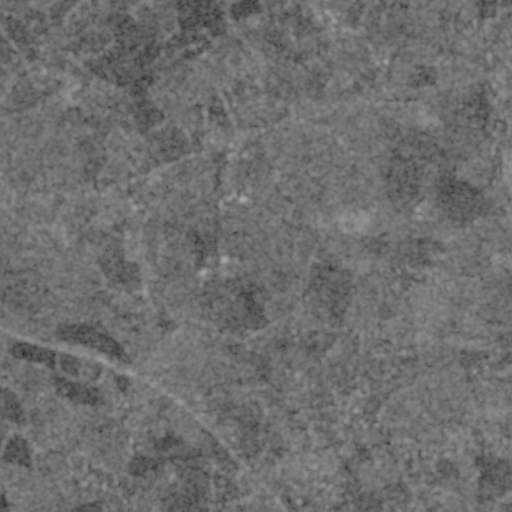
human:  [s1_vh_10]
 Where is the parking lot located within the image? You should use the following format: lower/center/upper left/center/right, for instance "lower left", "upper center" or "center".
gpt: The parking lot is located in the lower center of the image.
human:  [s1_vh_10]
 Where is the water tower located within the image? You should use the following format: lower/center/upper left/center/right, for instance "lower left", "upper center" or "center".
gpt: The water tower is located in the lower center of the image.
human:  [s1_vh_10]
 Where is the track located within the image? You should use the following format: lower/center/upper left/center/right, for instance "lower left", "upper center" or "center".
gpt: There is no track in the image.

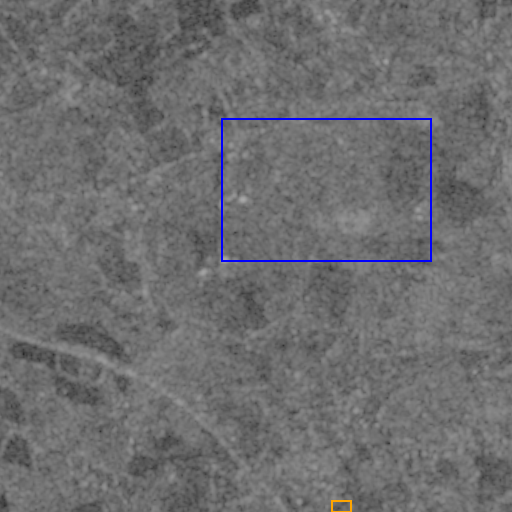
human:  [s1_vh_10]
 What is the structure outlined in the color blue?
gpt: The structure outlined in blue is a crop field.
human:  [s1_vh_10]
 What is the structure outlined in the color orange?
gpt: The structure outlined in orange is a park.
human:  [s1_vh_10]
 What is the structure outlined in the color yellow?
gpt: There is no yellow outline.